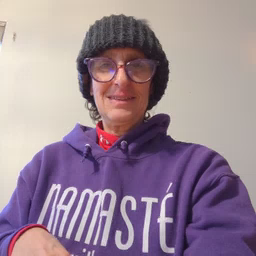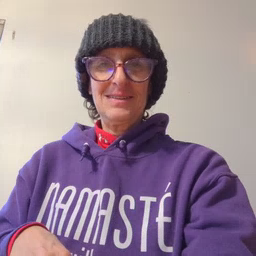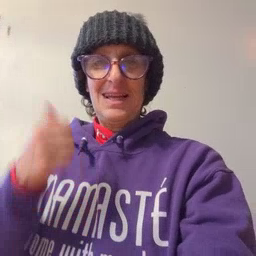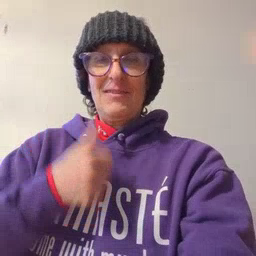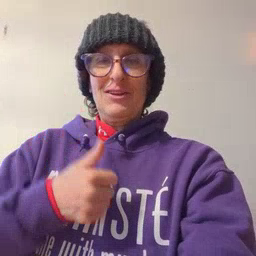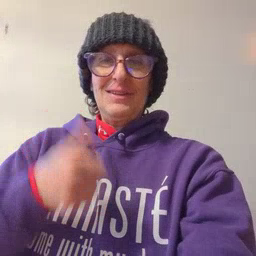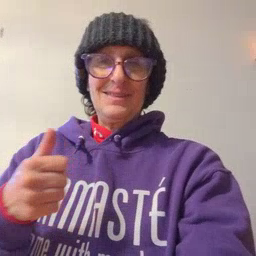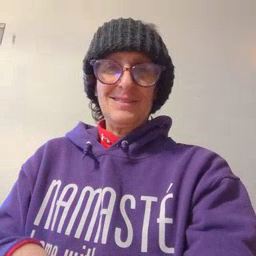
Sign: every